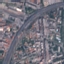
Land use / land cover: Highway